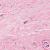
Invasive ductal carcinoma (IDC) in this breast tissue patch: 0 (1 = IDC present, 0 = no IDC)